Field crop: maize
Growth stage: 2
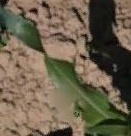
Species: maize